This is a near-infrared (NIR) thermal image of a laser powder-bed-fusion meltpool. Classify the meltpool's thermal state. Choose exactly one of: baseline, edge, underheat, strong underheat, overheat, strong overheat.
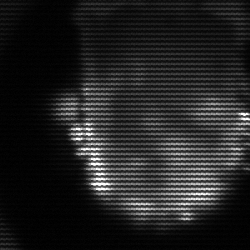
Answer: baseline